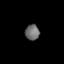
Tissue: prostate
Cell type: T cells
Senescence score: 0.3285
Nuclear area (px): 218
Mean DAPI intensity: 107.404